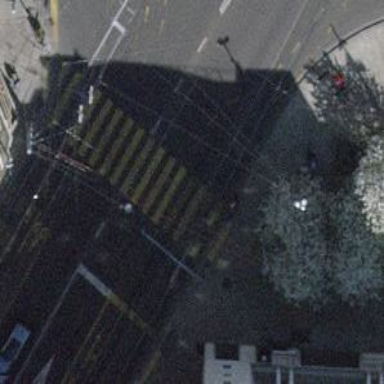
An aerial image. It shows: Crossing with traffic signals.